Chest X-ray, PA view. Patient: 43 years old, sex M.
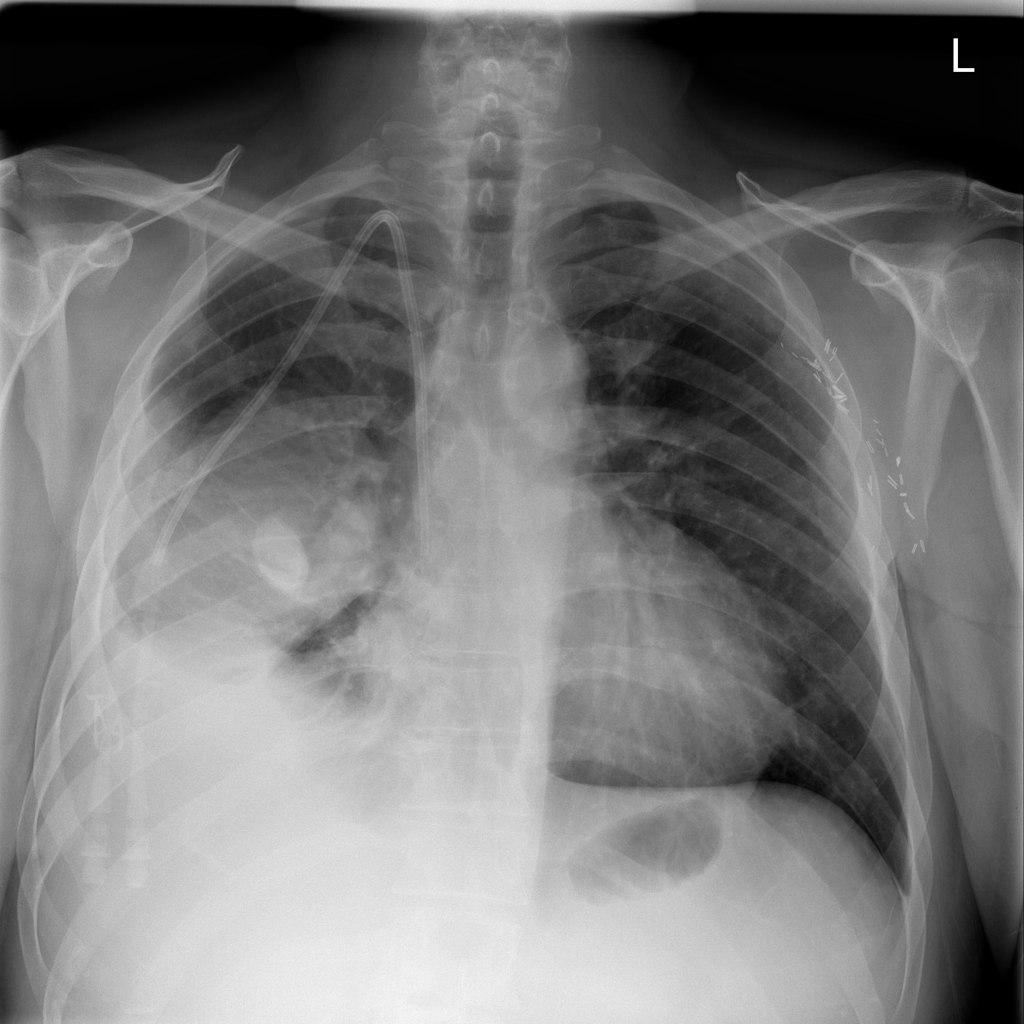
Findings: Consolidation, Mass